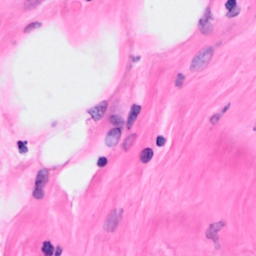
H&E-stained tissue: Breast